Question: I am working on a program that from a file in a specific area, I am using java and library.

Right now, i can extract data by taping the area coordinations using this code:
'''
import java.io.IOException;
import com.itextpdf.text.Rectangle;
import com.itextpdf.text.pdf.PdfReader;
import com.itextpdf.text.pdf.parser.FilteredTextRenderListener;
import com.itextpdf.text.pdf.parser.LocationTextExtractionStrategy;
import com.itextpdf.text.pdf.parser.PdfTextExtractor;
import com.itextpdf.text.pdf.parser.RegionTextRenderFilter;
import com.itextpdf.text.pdf.parser.RenderFilter;
import com.itextpdf.text.pdf.parser.TextExtractionStrategy;
/**
* Creer par Malek Boubakri le 03/06/2015 a 15:45.
*/
public class ExtractPageContentArea {
//
public void parsePdf(float x,float y,float width,float height,String pdf) throws IOException {
PdfReader reader = new PdfReader(pdf);
Rectangle rect = new Rectangle(x, y, width, height);
RenderFilter filter = new RegionTextRenderFilter(rect);
TextExtractionStrategy strategy;
for (int i = 1; i <= reader.getNumberOfPages(); i++) {
strategy = new FilteredTextRenderListener(new LocationTextExtractionStrategy(), filter);
System.out.println(PdfTextExtractor.getTextFromPage(reader, i, strategy));
}
reader.close();
}
}
'''
and this code can and save needed using:
'''
import java.awt.BorderLayout;
import java.awt.Graphics;
import java.awt.Rectangle;
import java.awt.event.MouseEvent;
import java.awt.event.MouseListener;
import java.awt.event.MouseMotionListener;
import java.util.ArrayList;
import javax.swing.JFrame;
import javax.swing.JLabel;
import javax.swing.SwingConstants;
public class MouseTracker extends JFrame implements MouseListener, MouseMotionListener {
private static final long serialVersionUID = 1L;
private final JLabel mousePosition;
int x1, x2, y1, y2;
int w, h;
private final JLabel recStart;
private final JLabel recStop;
private final JLabel cords; // set up GUI and register mouse event handlers
private final ArrayList< Rectangle > rectangles = new ArrayList< Rectangle >();
private boolean isNewRect = true;
public MouseTracker() {
super( "Rectangle Drawer" );
this.mousePosition = new JLabel();
this.mousePosition.setHorizontalAlignment( SwingConstants.CENTER );
getContentPane().add( this.mousePosition, BorderLayout.CENTER );
JLabel text1 = new JLabel();
text1.setText( "At the center the mouse pointer's coordinates will be displayed." );
getContentPane().add( text1, BorderLayout.SOUTH );
this.recStart = new JLabel();
getContentPane().add( this.recStart, BorderLayout.WEST );
this.recStop = new JLabel();
getContentPane().add( this.recStop, BorderLayout.EAST );
this.cords = new JLabel();
getContentPane().add( this.cords, BorderLayout.NORTH );
addMouseListener( this ); // listens for own mouse and
addMouseMotionListener( this ); // mouse-motion events
setSize( 800, 600 );
setVisible( true );
}
// MouseListener event handlers // handle event when mouse released immediately after press
public void mouseClicked( final MouseEvent event ) {
this.mousePosition.setText( "Clicked at [" + event.getX() + ", " + event.getY() + "]" );
repaint();
}
// handle event when mouse pressed
public void mousePressed( final MouseEvent event ) {
this.mousePosition.setText( "Pressed at [" + ( this.x1 = event.getX() ) + ", " + ( this.y1 = event.getY() ) + "]" );
this.recStart.setText( "Start: [" + this.x1 + ", " + this.y1 + "]" );
repaint();
}
// handle event when mouse released after dragging
public void mouseReleased( final MouseEvent event ) {
this.mousePosition.setText( "Released at [" + ( this.x2 = event.getX() ) + ", " + ( this.y2 = event.getY() ) + "]" );
this.recStop.setText( "End: [" + this.x2 + ", " + this.y2 + "]" );
Rectangle rectangle = getRectangleFromPoints();
this.rectangles.add( rectangle );
this.w = this.h = this.x1 = this.y1 = this.x2 = this.y2 = 0;
this.isNewRect = true;
repaint();
}
private Rectangle getRectangleFromPoints() {
int width = this.x1 - this.x2;
int height = this.y1 - this.y2;
Rectangle rectangle = new Rectangle( width < 0 ? this.x1
: this.x2, height < 0 ? this.y1
: this.y2, Math.abs( width ), Math.abs( height ) );
return rectangle;
}
// handle event when mouse enters area
public void mouseEntered( final MouseEvent event ) {
this.mousePosition.setText( "Mouse entered at [" + event.getX() + ", " + event.getY() + "]" );
repaint();
}
// handle event when mouse exits area
public void mouseExited( final MouseEvent event ) {
this.mousePosition.setText( "Mouse outside window" );
repaint();
}
// MouseMotionListener event handlers // handle event when user drags mouse with button pressed
public void mouseDragged( final MouseEvent event ) {
this.mousePosition.setText( "Dragged at [" + ( this.x2 = event.getX() ) + ", " + ( this.y2 = event.getY() ) + "]" ); // call repaint which calls paint repaint();
this.isNewRect = false;
repaint();
}
// handle event when user moves mouse
public void mouseMoved( final MouseEvent event ) {
this.mousePosition.setText( "Moved at [" + event.getX() + ", " + event.getY() + "]" );
repaint();
}
@Override
public void paint( final Graphics g ) {
super.paint( g ); // clear the frame surface
g.drawString( "Start Rec Here", this.x1, this.y1 );
g.drawString( "End Rec Here", this.x2, this.y2 );
Rectangle newRectangle = getRectangleFromPoints();
if ( !this.isNewRect ) {
g.drawRect( newRectangle.x, newRectangle.y, newRectangle.width, newRectangle.height );
}
for( Rectangle rectangle : this.rectangles ) {
g.drawRect( rectangle.x, rectangle.y, rectangle.width, rectangle.height );
}
this.cords.setText( "w = " + this.w + ", h = " + this.h );
}
public static void main( final String args[] ) {
MouseTracker application = new MouseTracker();
application.setDefaultCloseOperation( JFrame.EXIT_ON_CLOSE );
}
}
'''
I want to use those coordinations to specify the area in the PDF file, i dont really know how can i merge the two fonctions, how to put the and how to fit the rect coordinations with text coordinations.
- How to draw above another panel?- should i convert PDF to image and put it behind to do that?- if i should, please can anyone suggest a good and free OCR library!
Please if anything is blur just comment!
can anyone put me in the road! cause i'm really lost.
waiting for your help..and Thanks( )
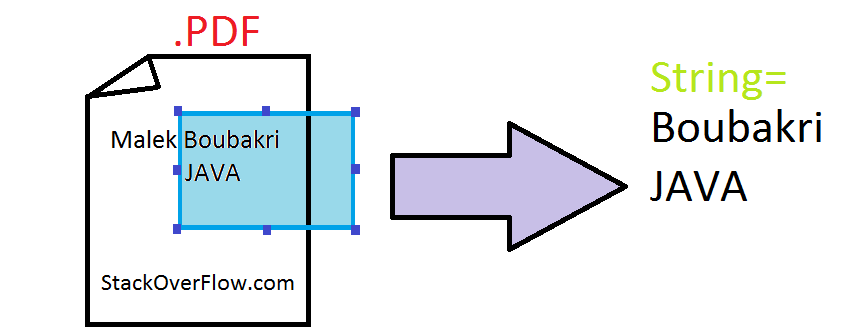
Answer: You have a very interesting question and a challenging project. This "answer" may provide some useful ideas, but it is not a finished solution.
You could use the so called <URL> to draw on top of other components.
The most important thing that I think you need to decide on is which libraries are optimal for your project. The <URL> is very good and provides all sorts of pdf functionality, like the text extraction you show in your question.
But, as far as I know, there is no support for pdf viewing in iText. You could use a library like <URL>.
I'm not sure whether you can extract text with ICEpdf, so iText is currently still used for that in the example code below:
'''
// File ExtractSelectionFromPdf.java
import com.itextpdf.text.Rectangle;
import com.itextpdf.text.pdf.PdfReader;
import com.itextpdf.text.pdf.parser.*;
import java.awt.Container;
import java.awt.Point;
import java.io.IOException;
import javax.swing.*;
public class ExtractSelectionFromPdf {
private static String filePath = "[file path to a pdf file]";
private PdfViewer pdfViewer;
public static void main(final String[] arguments) {
SwingUtilities.invokeLater(() -> new ExtractSelectionFromPdf().launchGUI());
}
private void launchGUI() {
final JFrame frame = new JFrame("Extract selected text from a pdf");
frame.setDefaultCloseOperation(WindowConstants.EXIT_ON_CLOSE);
final Container contentPane = frame.getContentPane();
pdfViewer = new PdfViewer();
contentPane.add(pdfViewer);
pdfViewer.openDocument(filePath);
final CustomGlassPane customGlassPane = new CustomGlassPane(this, contentPane);
frame.setGlassPane(customGlassPane);
customGlassPane.setVisible(true);
frame.setBounds(60, 10, 1800, 1000);
frame.setVisible(true);
}
public void handleSelection(final Point topLeft, final Point bottomRight) {
final int width = bottomRight.x - topLeft.x;
final int height = bottomRight.y - topLeft.x;
final String text = parsePdf(topLeft.x, topLeft.y, width, height, filePath);
System.out.println("text: " + text);
}
public String parsePdf(final int x, final int y, final int width, final int height,
final String pdfFilePath) {
String text = null;
try {
final PdfReader pdfReader = new PdfReader(pdfFilePath);
final int pageNumber = pdfViewer.getCurrentPageNumber() + 1;
System.out.println("Page number: " + pageNumber);
final Rectangle selection = new Rectangle(x, y, width, height);
final RenderFilter renderFilter = new RegionTextRenderFilter(selection);
final LocationTextExtractionStrategy delegate
= new LocationTextExtractionStrategy();
final TextExtractionStrategy extractionStrategy
= new FilteredTextRenderListener(delegate, renderFilter);
text = PdfTextExtractor.getTextFromPage(pdfReader, pageNumber,
extractionStrategy);
pdfReader.close();
} catch (final IOException e) {
e.printStackTrace();
}
return text;
}
}
// File PdfViewer.java
import java.util.ResourceBundle;
import javax.swing.*;
import org.icepdf.ri.common.*;
import org.icepdf.ri.common.views.DocumentViewController;
import org.icepdf.ri.util.PropertiesManager;
public class PdfViewer extends JPanel {
private final SwingController controller;
public PdfViewer() {
controller = new SwingController();
controller.setIsEmbeddedComponent(true);
final String bundleName = PropertiesManager.DEFAULT_MESSAGE_BUNDLE;
final ResourceBundle messageBundle = ResourceBundle.getBundle(bundleName);
final Properties systemProperties = System.getProperties();
final PropertiesManager properties = new PropertiesManager(systemProperties,
messageBundle);
properties.set(PropertiesManager.PROPERTY_DEFAULT_ZOOM_LEVEL, "1");
final SwingViewBuilder factory = new SwingViewBuilder(controller, properties);
final DocumentViewController viewController
= controller.getDocumentViewController();
viewController.setAnnotationCallback(new MyAnnotationCallback(viewController));
final JScrollPane scrollPane = new JScrollPane(factory.buildViewerPanel());
final int horizontalPolicy = ScrollPaneConstants.HORIZONTAL_SCROLLBAR_ALWAYS;
final int verticalPolicy = ScrollPaneConstants.VERTICAL_SCROLLBAR_ALWAYS;
scrollPane.setHorizontalScrollBarPolicy(horizontalPolicy);
scrollPane.setVerticalScrollBarPolicy(verticalPolicy);
add(scrollPane);
}
public void openDocument(final String filePath) {
controller.openDocument(filePath);
}
public int getCurrentPageNumber() {
return controller.getCurrentPageNumber();
}
}
// File CustomGlassPane.java
import java.awt.*;
import javax.swing.JComponent;
public class CustomGlassPane extends JComponent {
private Point topLeftPoint;
private Point bottomRightPoint;
public CustomGlassPane(final ExtractSelectionFromPdf extractSelectionFromPdf,
final Container contentPane) {
final MouseEventsListener listener
= new MouseEventsListener(extractSelectionFromPdf, this, contentPane);
addMouseListener(listener);
addMouseMotionListener(listener);
}
public void setSelection(final Point topLeftPoint, final Point bottomRightPoint) {
this.topLeftPoint = topLeftPoint;
this.bottomRightPoint = bottomRightPoint;
}
protected void paintComponent(final Graphics graphics) {
if (topLeftPoint != null && bottomRightPoint != null) {
graphics.setColor(Color.BLACK);
graphics.drawRect(topLeftPoint.x,
topLeftPoint.y,
bottomRightPoint.x - topLeftPoint.x,
bottomRightPoint.y - topLeftPoint.y);
}
}
}
// File MouseEventsListener.java
import java.awt.*;
import java.awt.event.MouseEvent;
import javax.swing.SwingUtilities;
import javax.swing.event.MouseInputAdapter;
public class MouseEventsListener extends MouseInputAdapter {
private ExtractSelectionFromPdf extractSelectionFromPdf;
private CustomGlassPane customGlassPane;
private Container contentPane;
private Point topLeftPoint;
private Point bottomRightPoint;
public MouseEventsListener(final ExtractSelectionFromPdf extractSelectionFromPdf,
final CustomGlassPane customGlassPane,
final Container contentPane) {
this.extractSelectionFromPdf = extractSelectionFromPdf;
this.customGlassPane = customGlassPane;
this.contentPane = contentPane;
}
public void mousePressed(final MouseEvent mouseEvent) {
topLeftPoint = mouseEvent.getPoint();
redispatchMouseEvent(mouseEvent);
}
public void mouseDragged(final MouseEvent mouseEvent) {
bottomRightPoint = mouseEvent.getPoint();
redispatchMouseEvent(mouseEvent, topLeftPoint != null, false);
}
public void mouseReleased(final MouseEvent mouseEvent) {
bottomRightPoint = mouseEvent.getPoint();
redispatchMouseEvent(mouseEvent, true, true);
}
public void mouseMoved(final MouseEvent mouseEvent) {
redispatchMouseEvent(mouseEvent);
}
public void mouseClicked(final MouseEvent mouseEvent) {
redispatchMouseEvent(mouseEvent);
}
public void mouseEntered(final MouseEvent mouseEvent) {
redispatchMouseEvent(mouseEvent);
}
public void mouseExited(final MouseEvent mouseEvent) {
redispatchMouseEvent(mouseEvent);
}
private void redispatchMouseEvent(final MouseEvent mouseEvent) {
redispatchMouseEvent(mouseEvent, false, false);
}
private void redispatchMouseEvent(final MouseEvent mouseEvent,
final boolean repaint,
final boolean extract) {
final Point glassPanePoint = mouseEvent.getPoint();
final Point containerPoint = SwingUtilities.convertPoint(customGlassPane,
glassPanePoint,
contentPane);
if (containerPoint.y >= 0) {
final Component component
= SwingUtilities.getDeepestComponentAt(contentPane,
containerPoint.x,
containerPoint.y);
if (component != null) {
final Point componentPoint
= SwingUtilities.convertPoint(customGlassPane,
glassPanePoint,
component);
// Forward events to the component under the glass pane.
component.dispatchEvent(new MouseEvent(component,
mouseEvent.getID(),
mouseEvent.getWhen(),
mouseEvent.getModifiers(),
componentPoint.x,
componentPoint.y,
mouseEvent.getClickCount(),
mouseEvent.isPopupTrigger()));
}
}
// Update the glass pane if requested.
if (repaint) {
if (extract) {
extractSelectionFromPdf.handleSelection(topLeftPoint, bottomRightPoint);
topLeftPoint = null;
bottomRightPoint = null;
}
customGlassPane.setSelection(topLeftPoint, bottomRightPoint);
customGlassPane.repaint();
}
}
}
'''
The glass pane part of the code above was inspired by the <URL>.
Known remaining issues in the code above:
- -